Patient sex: M
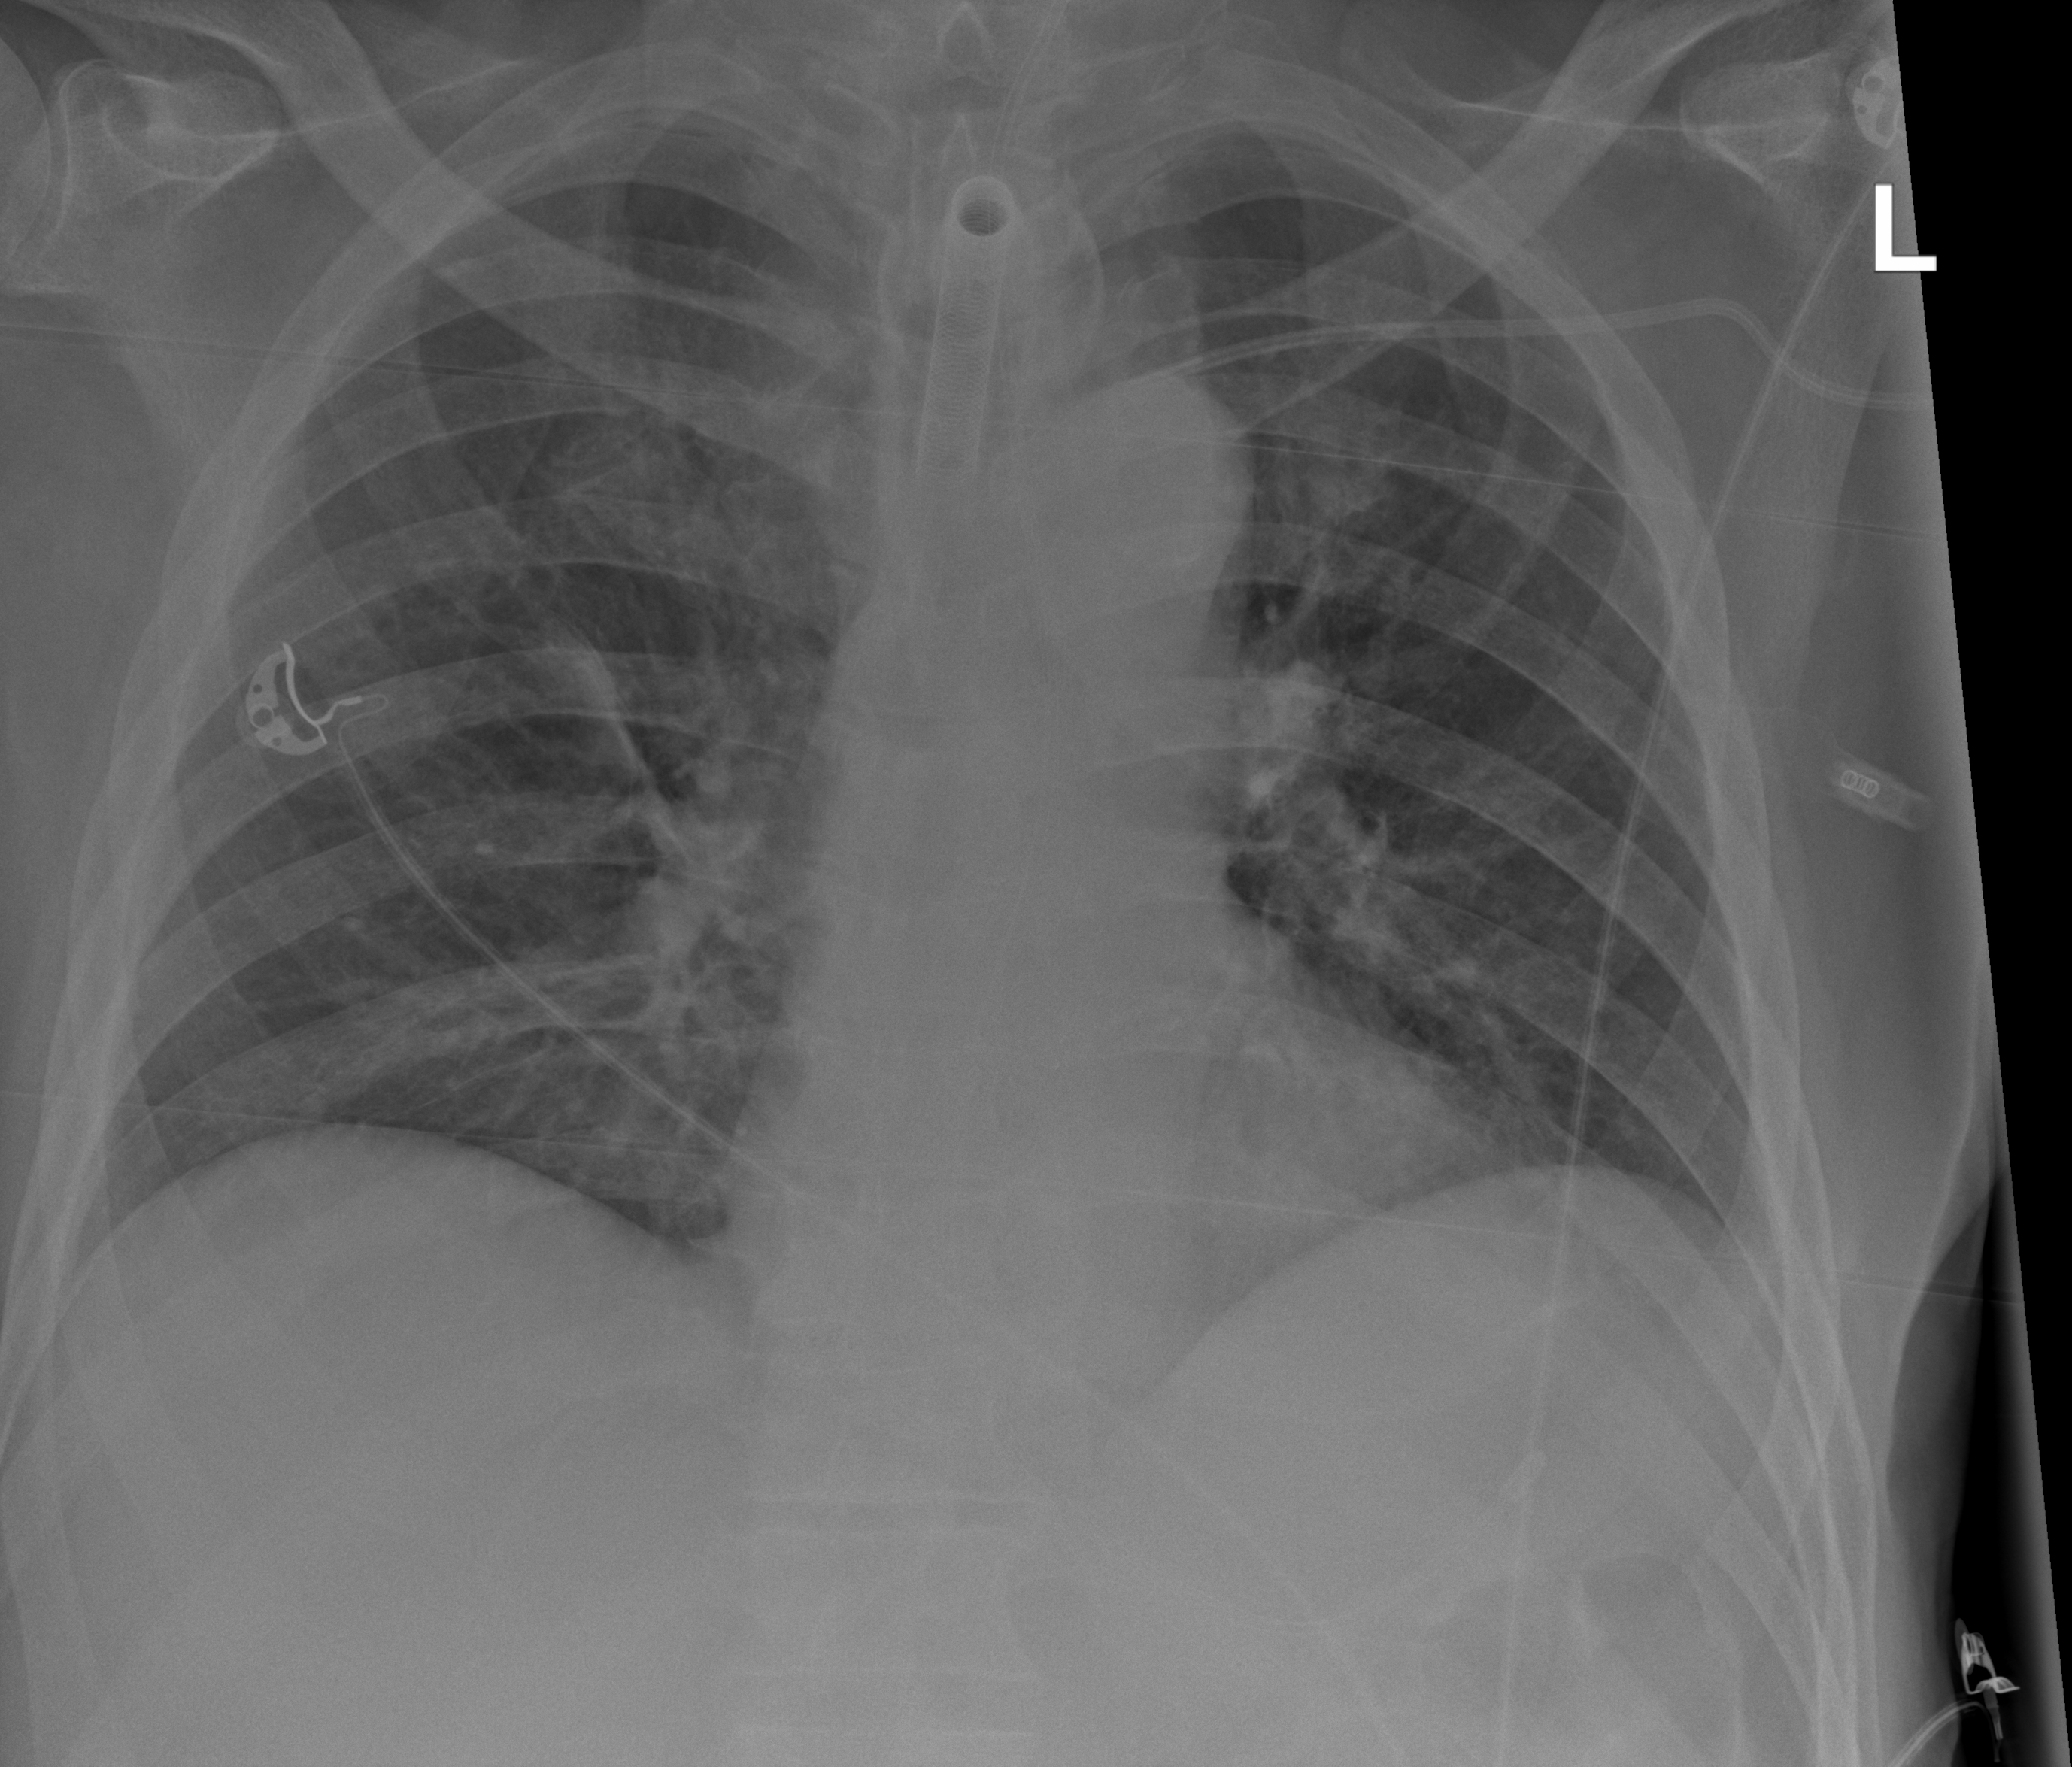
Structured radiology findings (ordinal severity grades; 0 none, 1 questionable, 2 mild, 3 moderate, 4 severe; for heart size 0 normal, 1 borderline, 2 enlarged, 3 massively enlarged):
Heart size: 0
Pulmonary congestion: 0
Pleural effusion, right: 0
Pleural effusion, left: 0
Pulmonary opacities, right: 2
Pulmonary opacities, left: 2
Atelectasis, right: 2
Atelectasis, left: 2